Field crop: tomato
Growth stage: 1
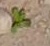
Species: portulaca